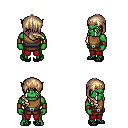
a pixel art fantasy rpg character, male body template, orc, green skin, leather chest armor, red pants, white blonde right-swept hairstyle, bronze tiara, leather bracers, ghillies, four views (front, back, left, right), 2x2 character sprite sheet, small pixel art, hard edges, no anti-aliasing